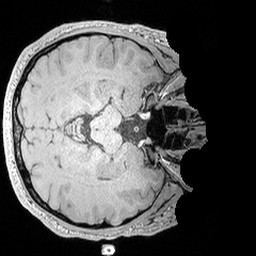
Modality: T1w
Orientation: axial
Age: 28
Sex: male
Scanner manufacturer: siemens
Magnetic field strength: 3 T
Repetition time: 5 s
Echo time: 0.00298 s